Question: ## I'm trying to run a simple query, where I search for a document that contains a value inside an object array.
For instance, look at my database structure:

I want to run a query similar to this:
'''
db.collection('identites').where("partyMembers", "array-contains", {name: "John Travolta"})
'''
### What is the correct way to achieve this, is it even possible with Firestore?
Thanks.
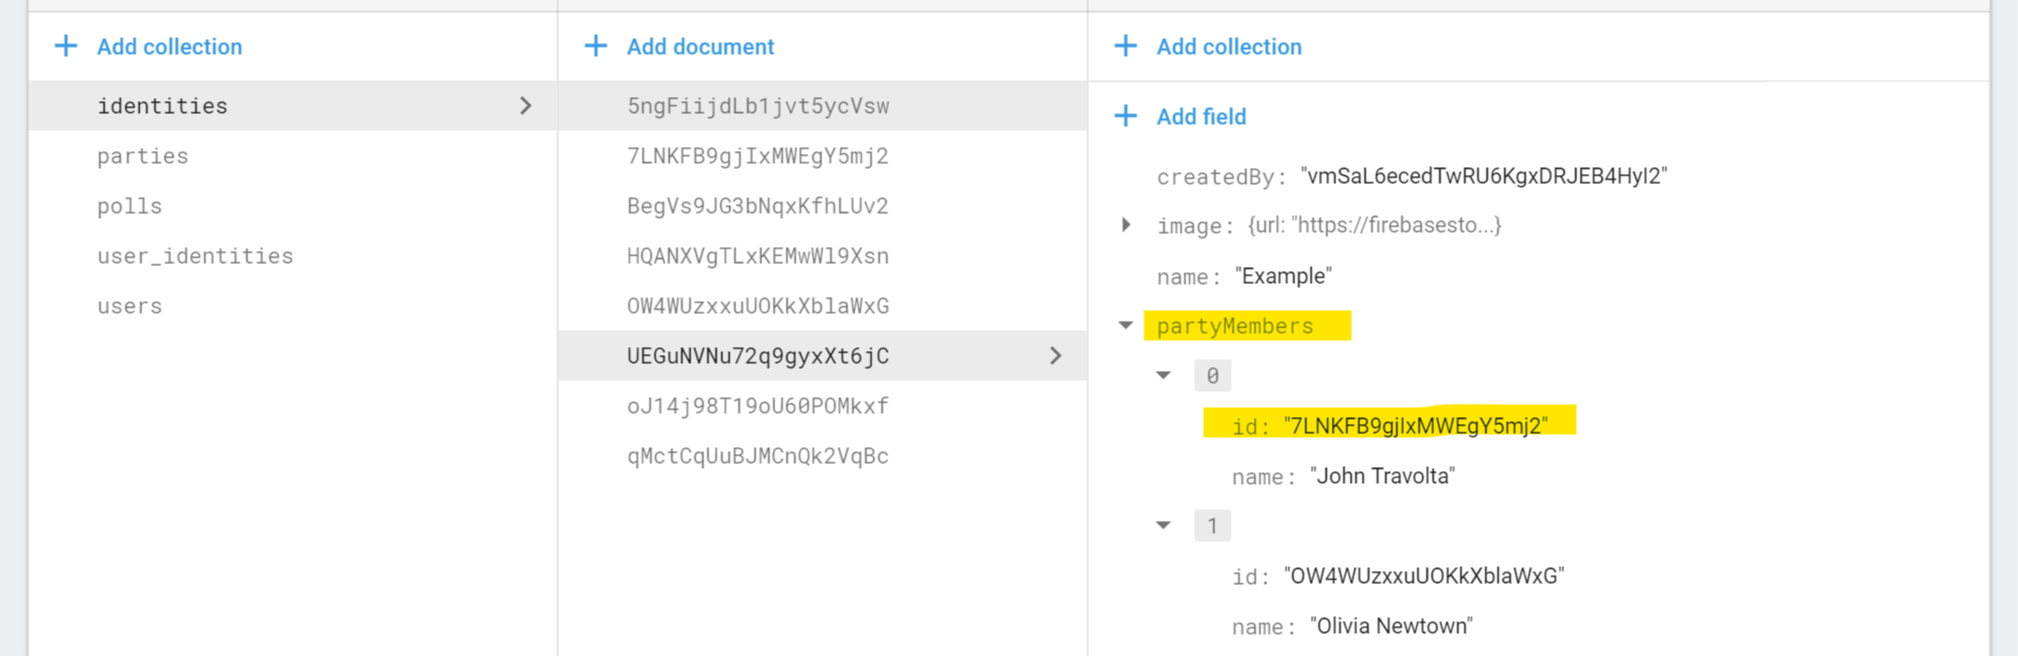
Answer: The 'array-contains' operations checks if an array, contains a specific (complete) value. It can't check if an array of objects, contains an item with a specific value for a property.
The only way to do your query, is to add an additional field to your document with just the value you want to query existence on. So for example: 'partyMemberNames: ["John Travolta", "Olivia Newton"]'.